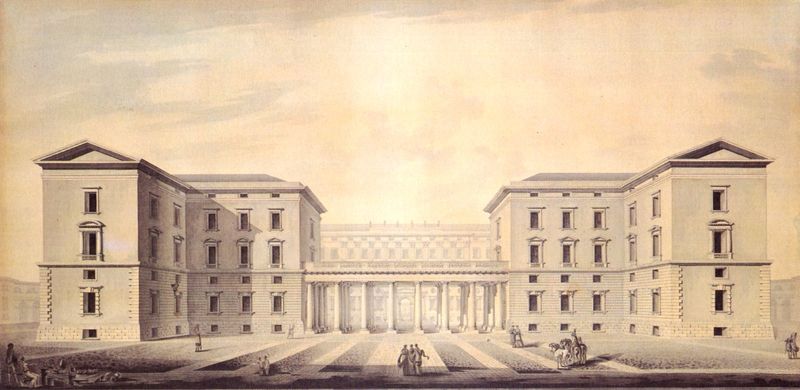
Titel: Schloss Christiansborg
Künstler: Christian Frederik Hansen
Standort: Kopenhagen, Schloss Christiansborg (EU - Dänemark)
Schlagwörter: flügel, himmel, menschen, fenster, säulen, zeichnung, gebäude, haus, park, schloss, architektur, pferde, fassade, giebel, platz, symmetrie, palast, druck, radierung, entwurf, bau, aufriss, perspektivisch, kolonaden, syymetrie, archit, ärchitektur